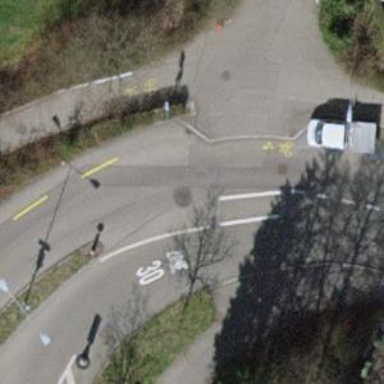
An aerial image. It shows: Unmarked crossing with pedestrian island.